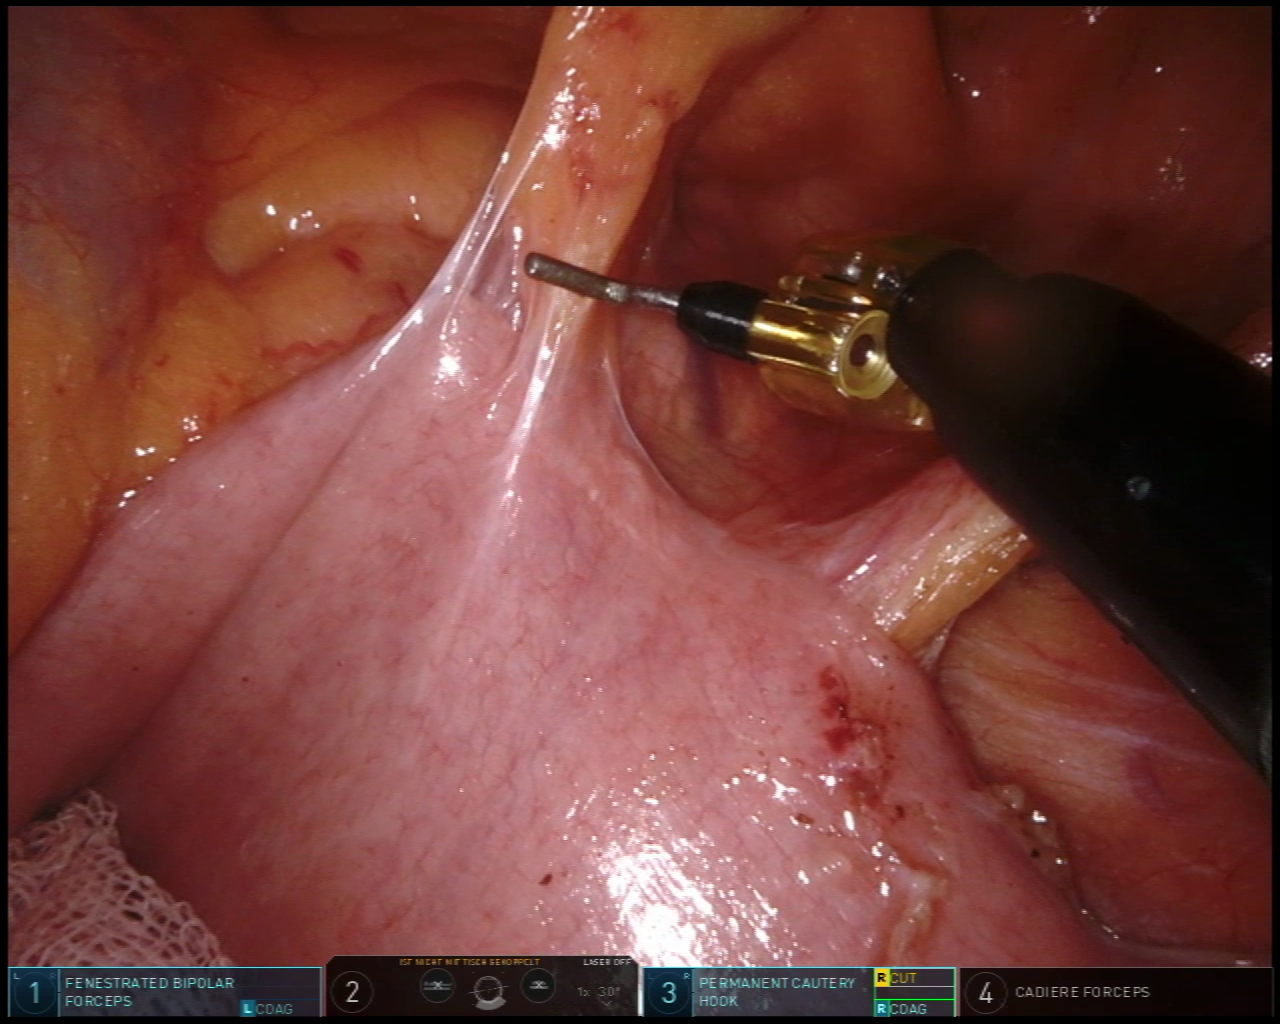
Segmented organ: pancreas
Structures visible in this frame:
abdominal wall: no
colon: no
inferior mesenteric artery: no
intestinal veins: no
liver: no
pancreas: yes
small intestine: yes
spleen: no
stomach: no
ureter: no
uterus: no
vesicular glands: no